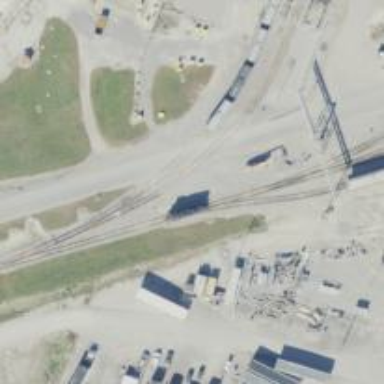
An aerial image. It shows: Level crossing along the railway.